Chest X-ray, AP view. Patient: 66 years old, sex F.
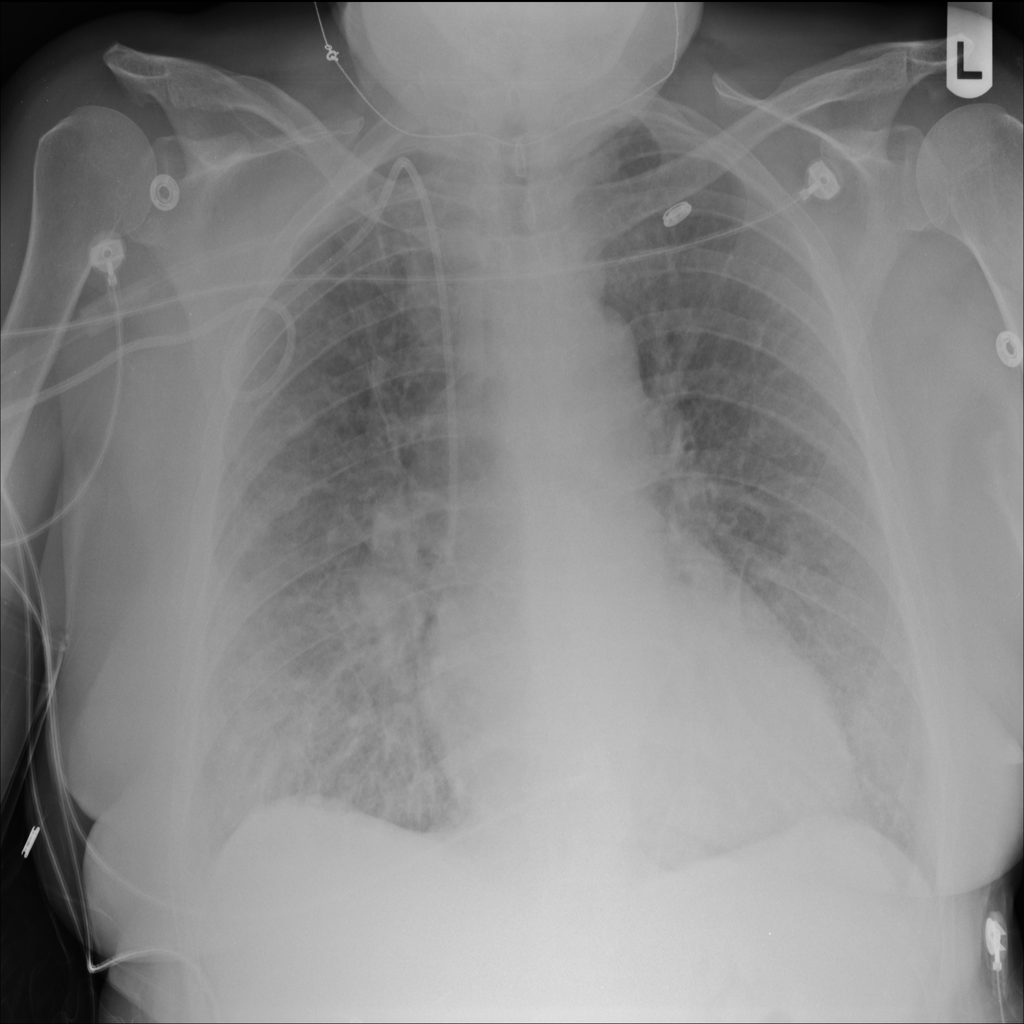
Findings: Edema